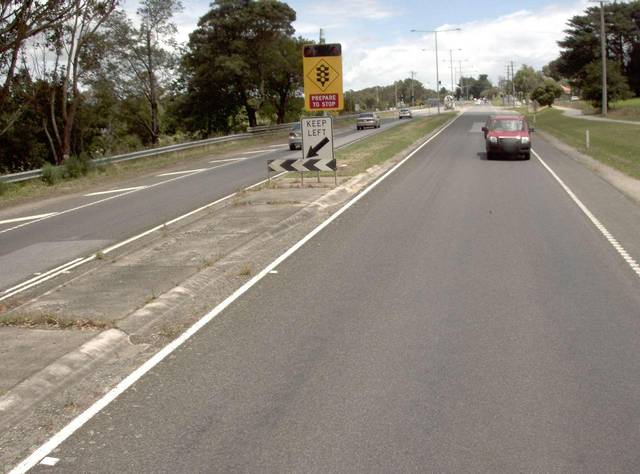
Region: Australia
Coordinates: -38.145, 145.896